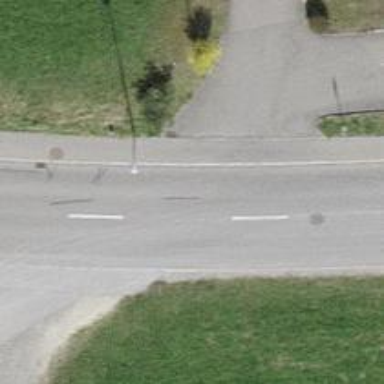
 featuring sidewalk on the left side. The sidewalk also has asphalt surface."